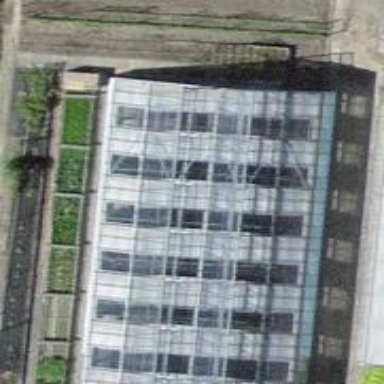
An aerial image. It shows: Area dedicated to greenhouse horticulture.